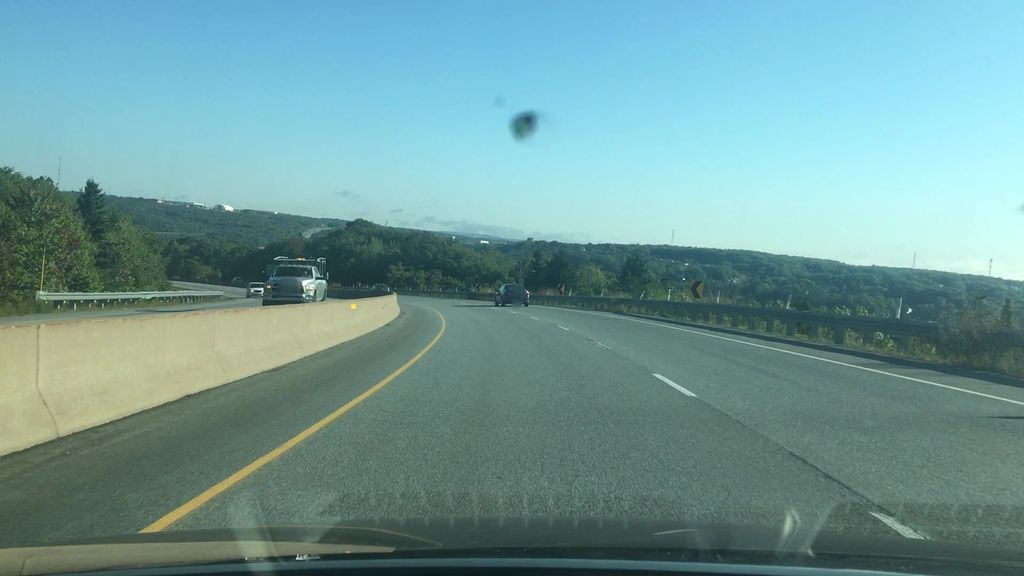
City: halifax